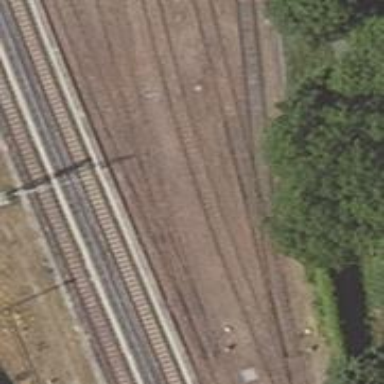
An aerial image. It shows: Railway yard.